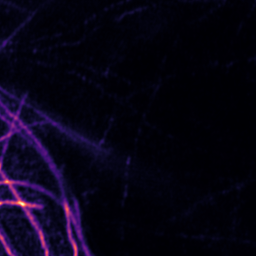
Label: Super-resolution Microtubules image